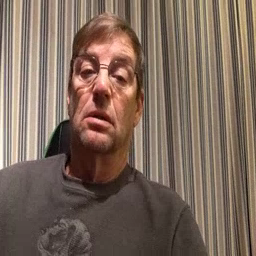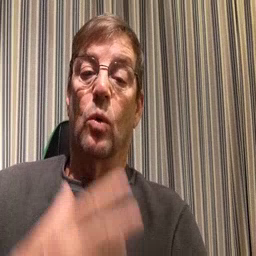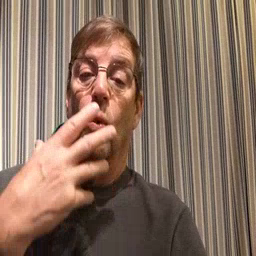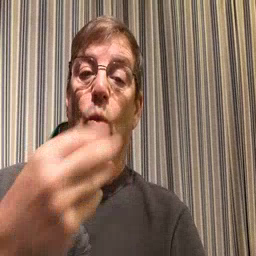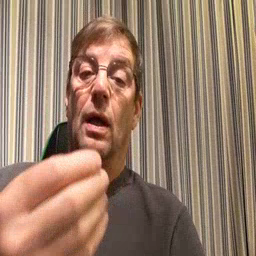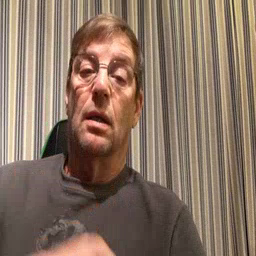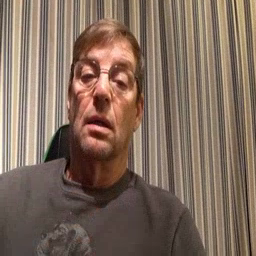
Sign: wet